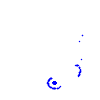
Particle: electron